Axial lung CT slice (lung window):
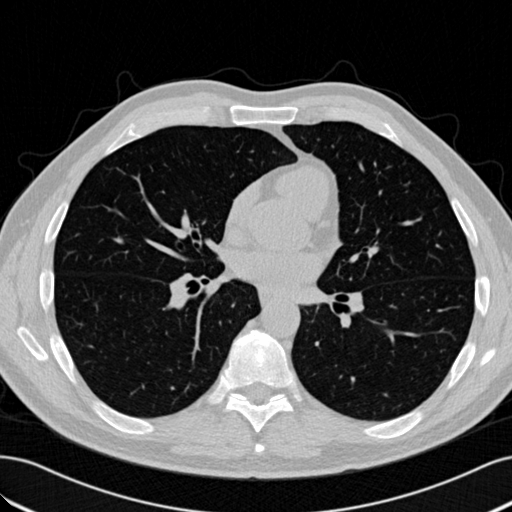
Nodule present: no